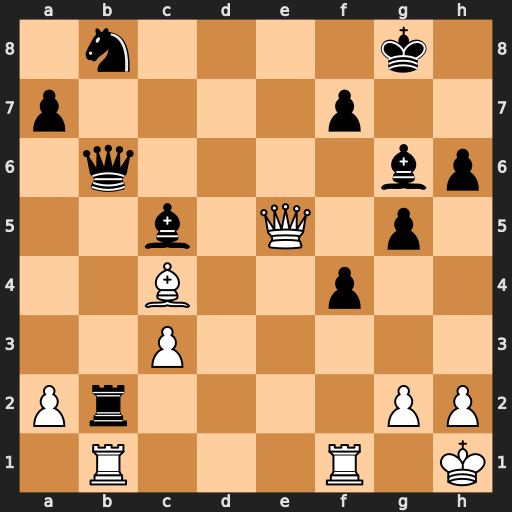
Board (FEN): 1n4k1/p4p2/1q4bp/2b1Q1p1/2B2p2/2P5/Pr4PP/1R3R1K
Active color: w
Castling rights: -
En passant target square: -
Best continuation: Rxb2 Qxb2 Qxc5